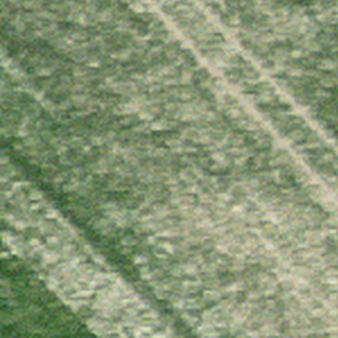
Label: other